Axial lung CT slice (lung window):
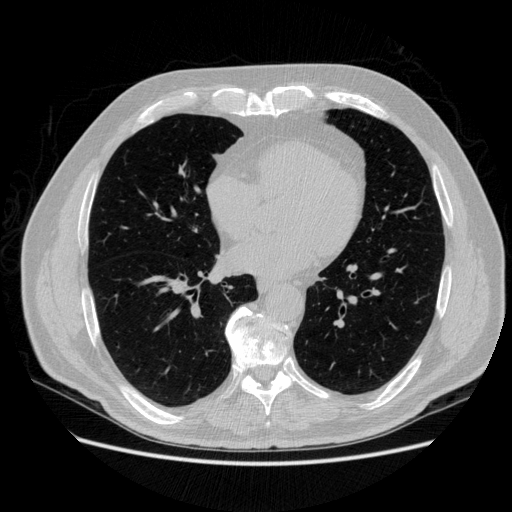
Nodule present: no